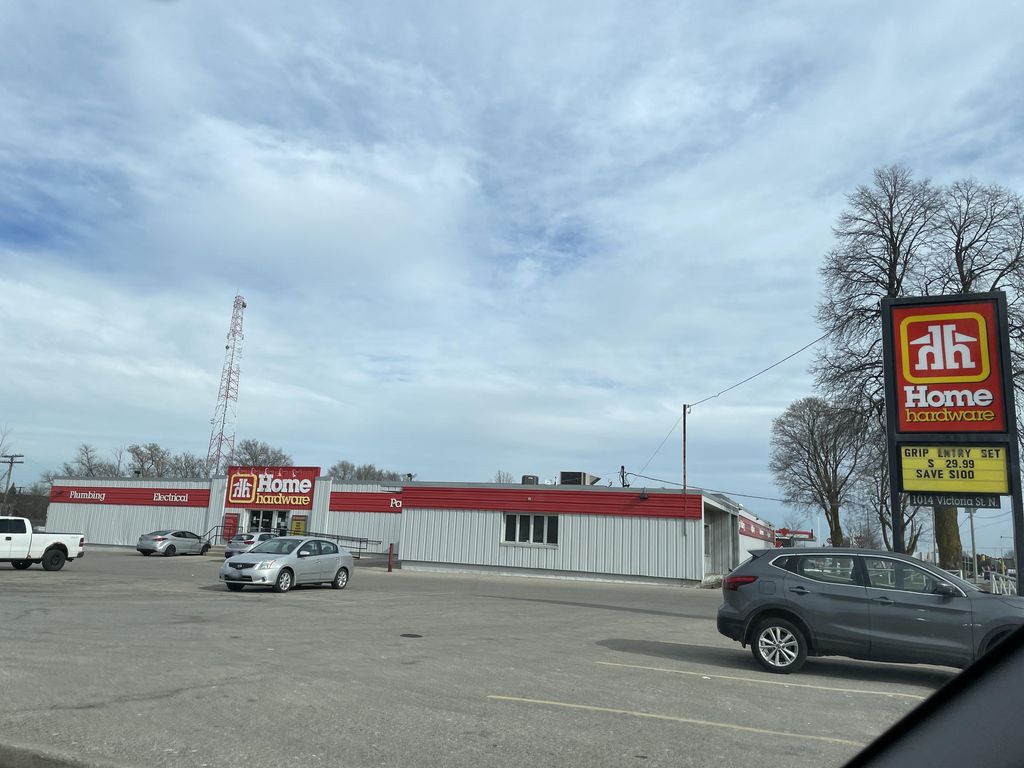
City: kitchener-waterloo